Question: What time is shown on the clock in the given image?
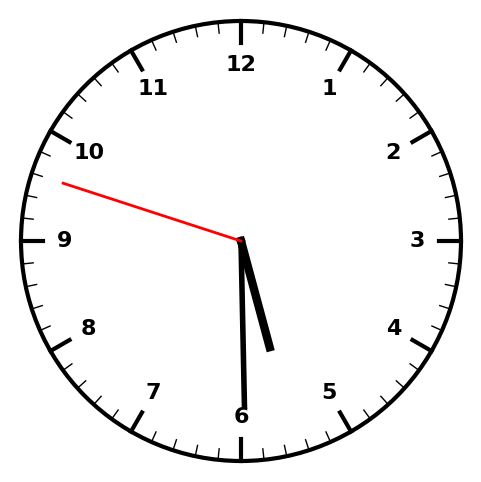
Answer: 05:29:48